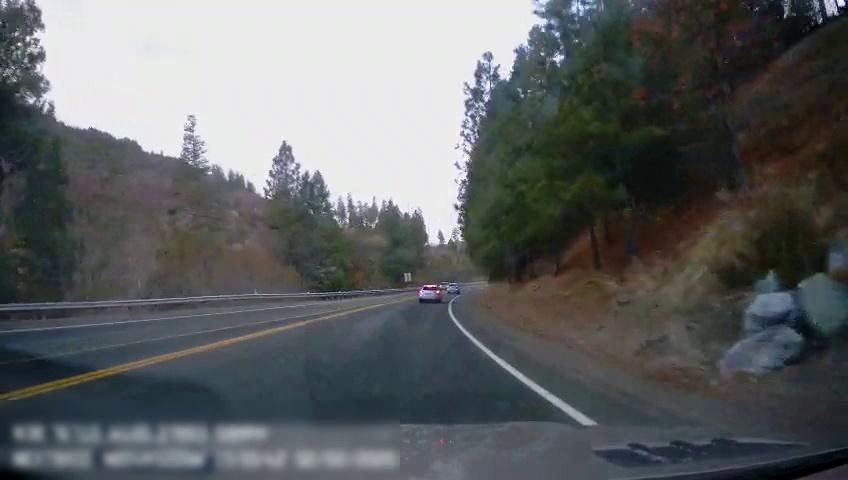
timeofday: Day
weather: Sunny
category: Drivable Space
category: Vehicles | Car
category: Vehicles | SUV
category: Lanes | Current Lane
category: Lanes | Alternate Lane
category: Lanes | Alternate Lane
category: Lanes | Alternate Lane